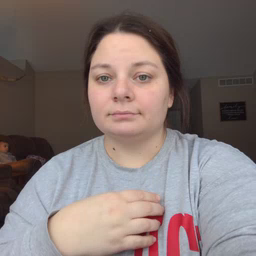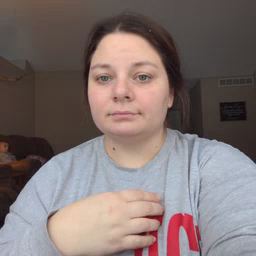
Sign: food